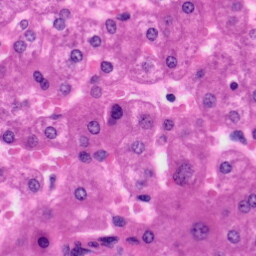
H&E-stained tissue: Liver